Question: : This is a probably a very basic question, but how do I see the XML that is created when I am using the XMPPFramework in XCode.
: I'm looking into using TurnSocket to send and recieve files. My logs are saying
> TURN Connection failed!
However, when I look at other questions here on stackoverflow with similar issues, people have various chunks of xml telling them more about the issue. e.g
<URL>
and
<URL>
In response to the reply by Prasanna Venkatesh, here is a screenshot of didRecieveIQ. I am still unsure how to see the XML.

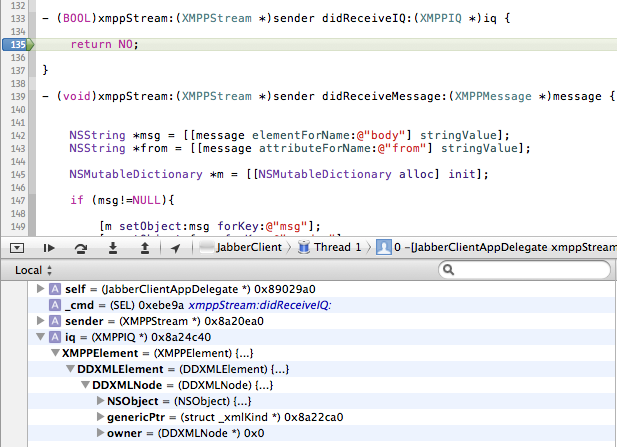
Answer: In your xmppstream delegates, IQ will show your xml logs in xcode.
'''
-(BOOL)xmppStream:(XMPPStream *)sender didReceiveIQ:(XMPPIQ *)iq
-(void)xmppStream:(XMPPStream *)sender didSendIQ:(XMPPIQ *)iq
'''